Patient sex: M
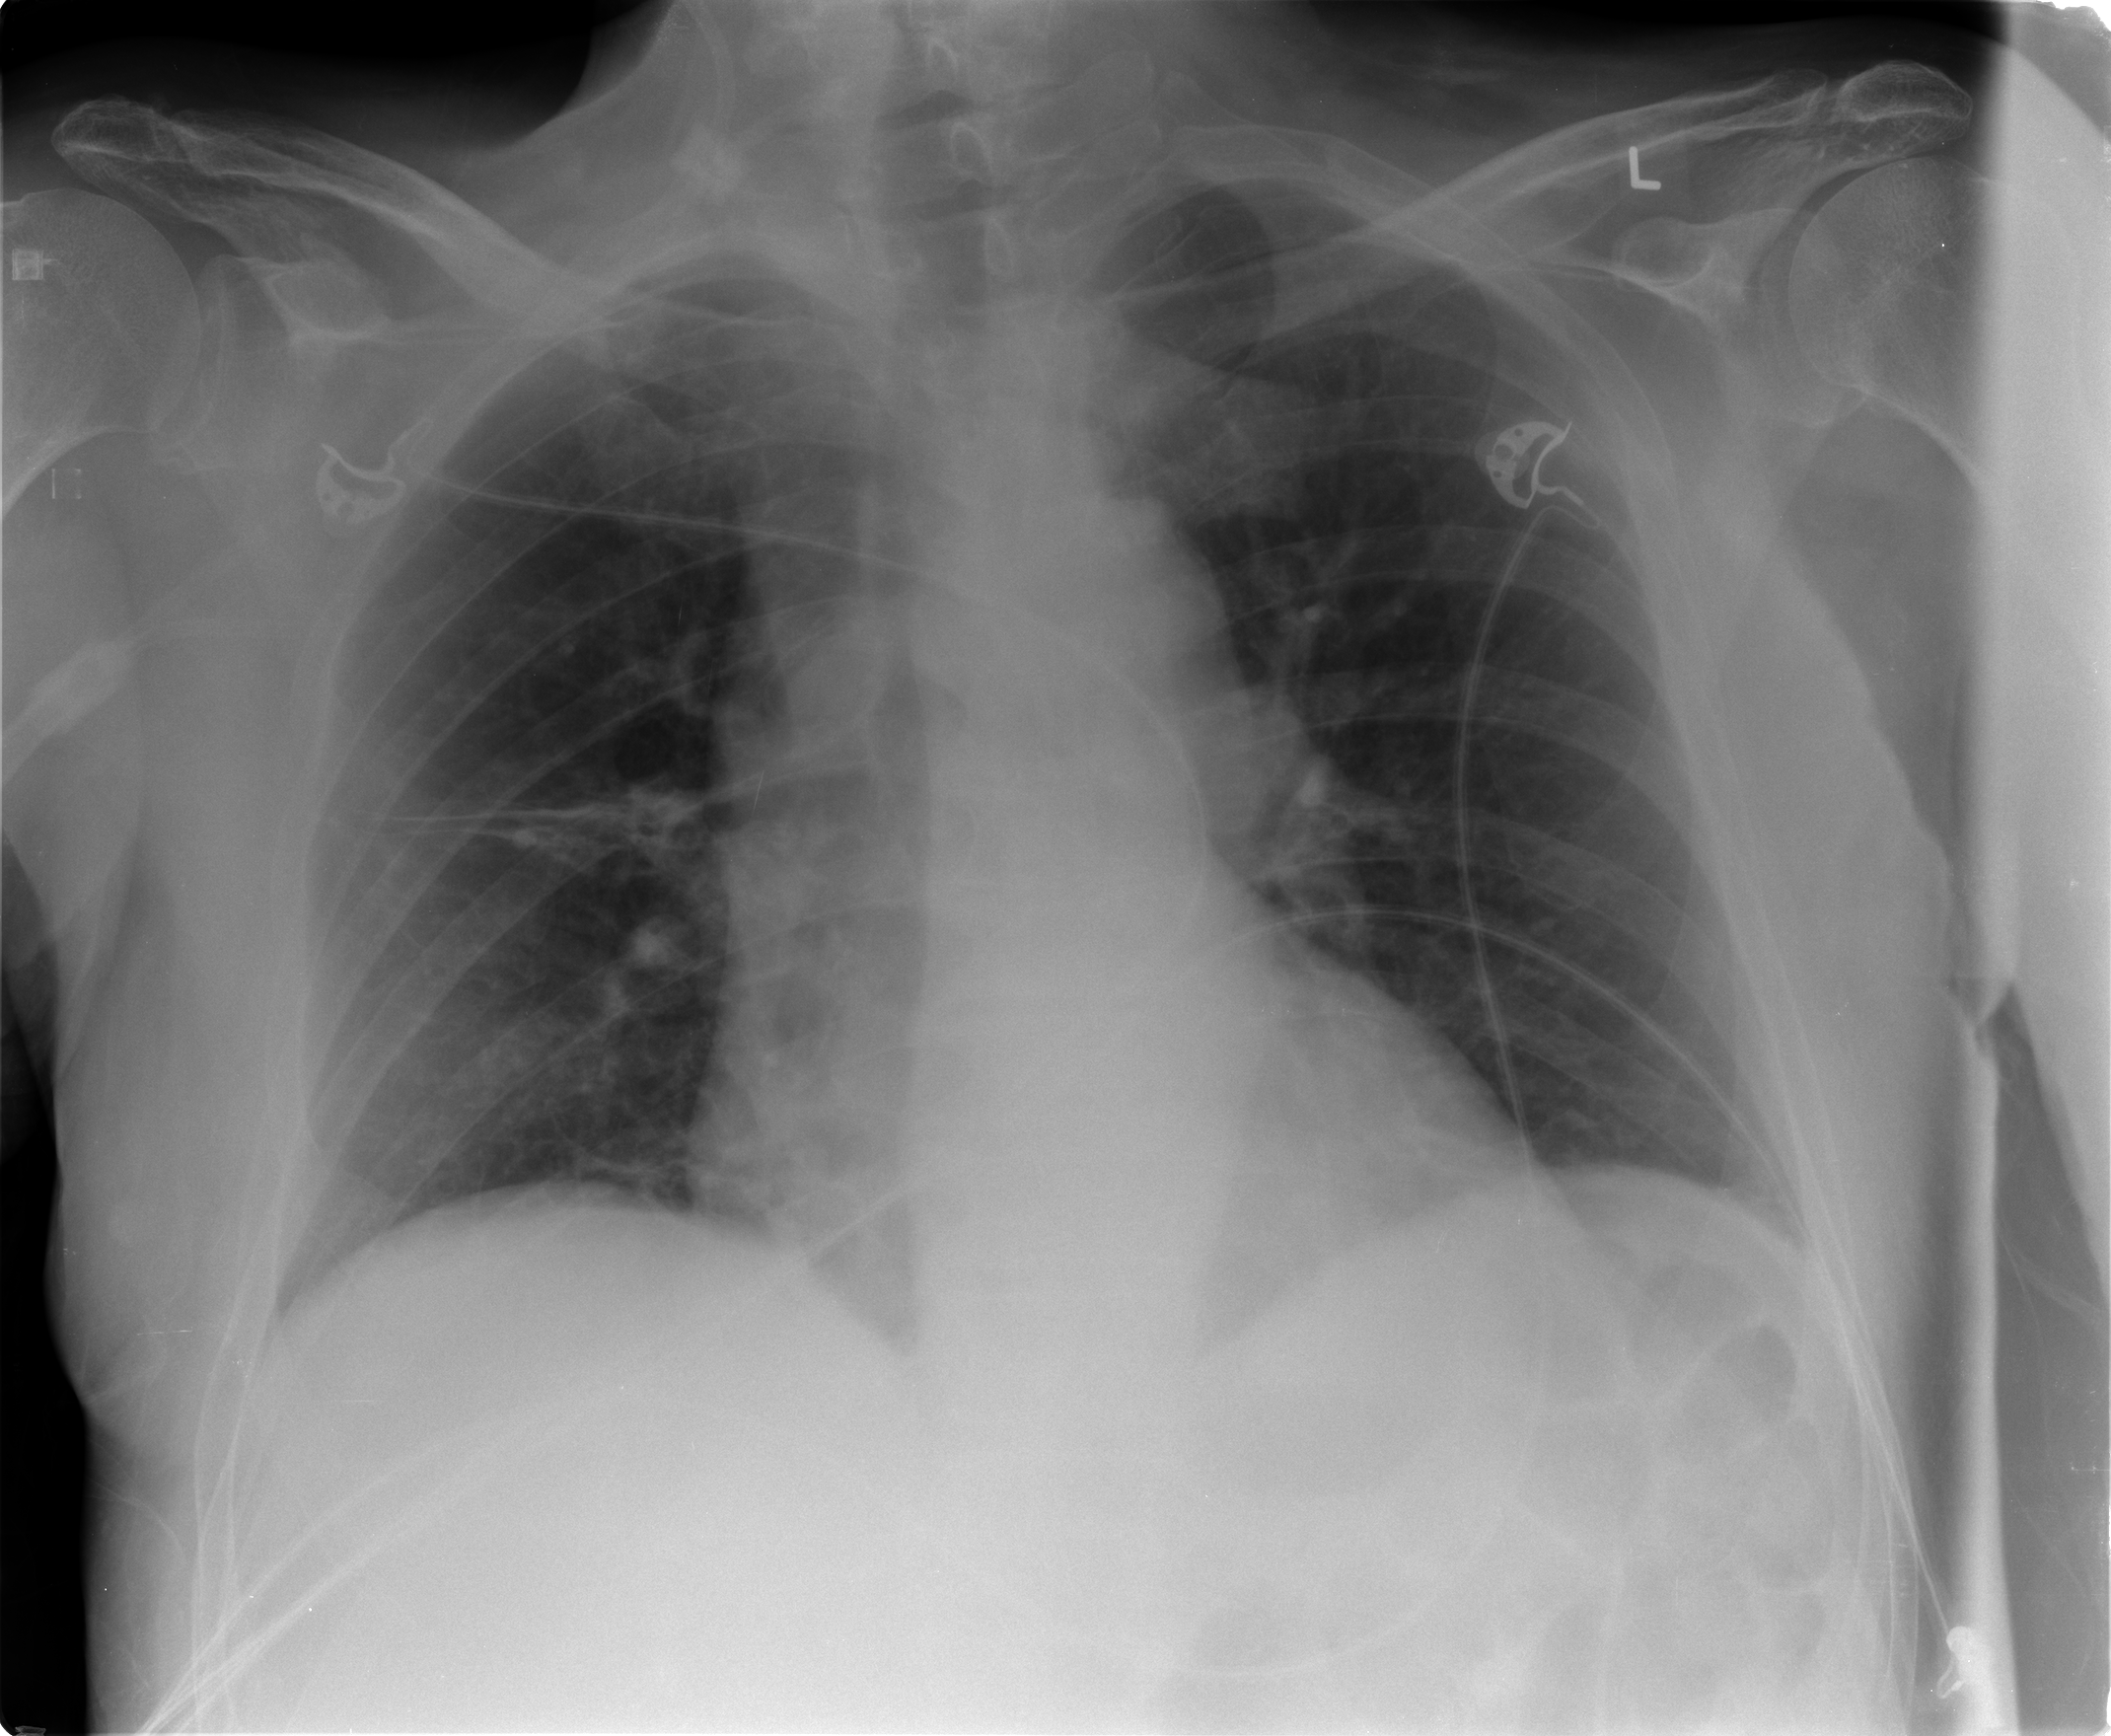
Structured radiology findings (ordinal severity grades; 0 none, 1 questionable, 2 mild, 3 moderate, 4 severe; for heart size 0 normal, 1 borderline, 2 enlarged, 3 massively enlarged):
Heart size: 1
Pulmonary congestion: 0
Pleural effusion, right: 0
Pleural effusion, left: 0
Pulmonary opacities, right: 0
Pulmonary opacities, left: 0
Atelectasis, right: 2
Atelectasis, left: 0